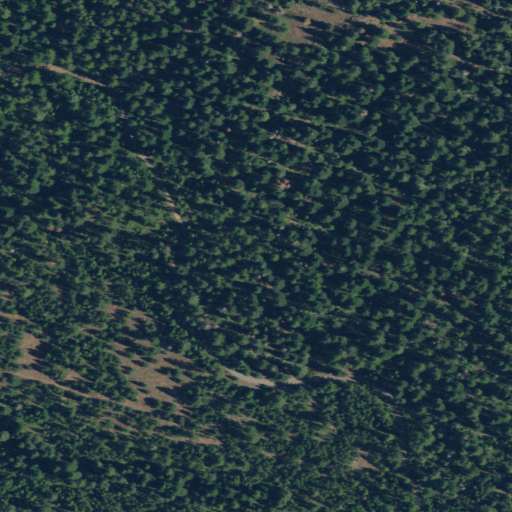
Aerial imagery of plain(s) in Oregon named Tamarack Flat containing only evergreen forest